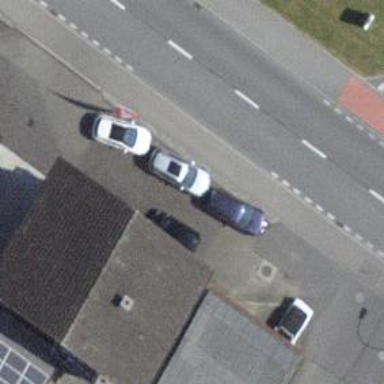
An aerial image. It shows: Charging station.